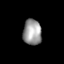
Tissue: skin
Cell type: Epithelial cells
Senescence score: 0.2755
Nuclear area (px): 462
Mean DAPI intensity: 155.13